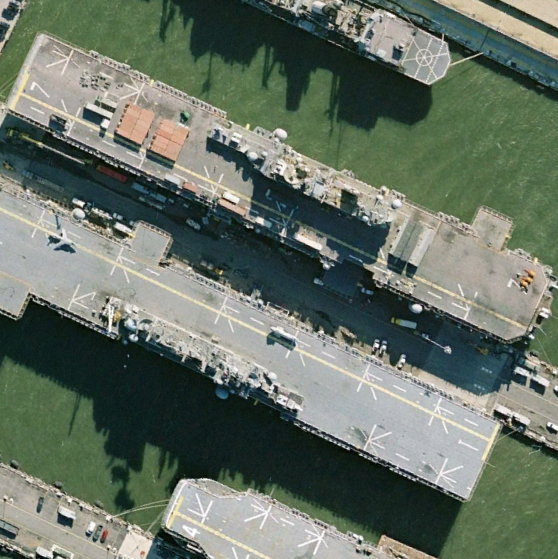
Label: assault